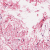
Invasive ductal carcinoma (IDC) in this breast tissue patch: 0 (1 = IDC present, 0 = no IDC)